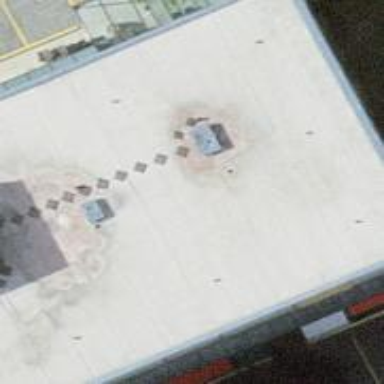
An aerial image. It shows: Restaurant.